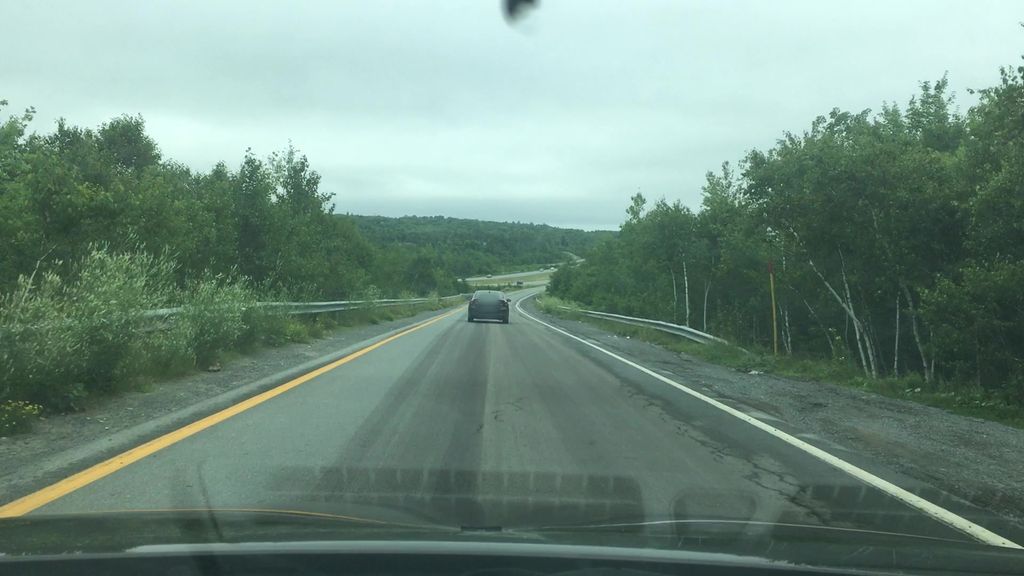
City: halifax